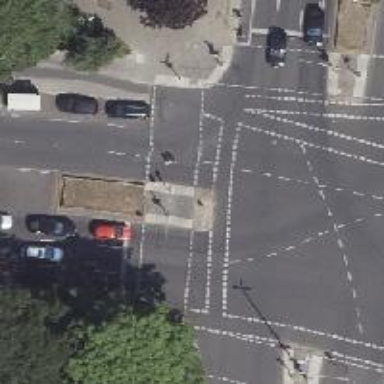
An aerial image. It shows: Footway located on traffic island.